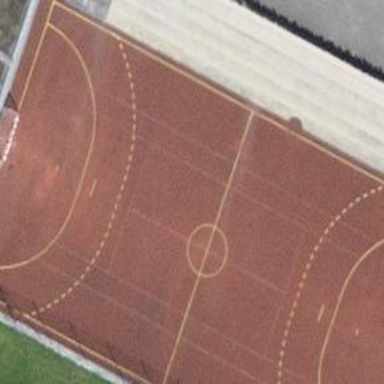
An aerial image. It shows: Handball pitch for leisure and sports activities.